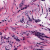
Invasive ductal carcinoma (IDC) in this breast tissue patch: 0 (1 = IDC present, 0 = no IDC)